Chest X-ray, PA view. Patient: 67 years old, sex M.
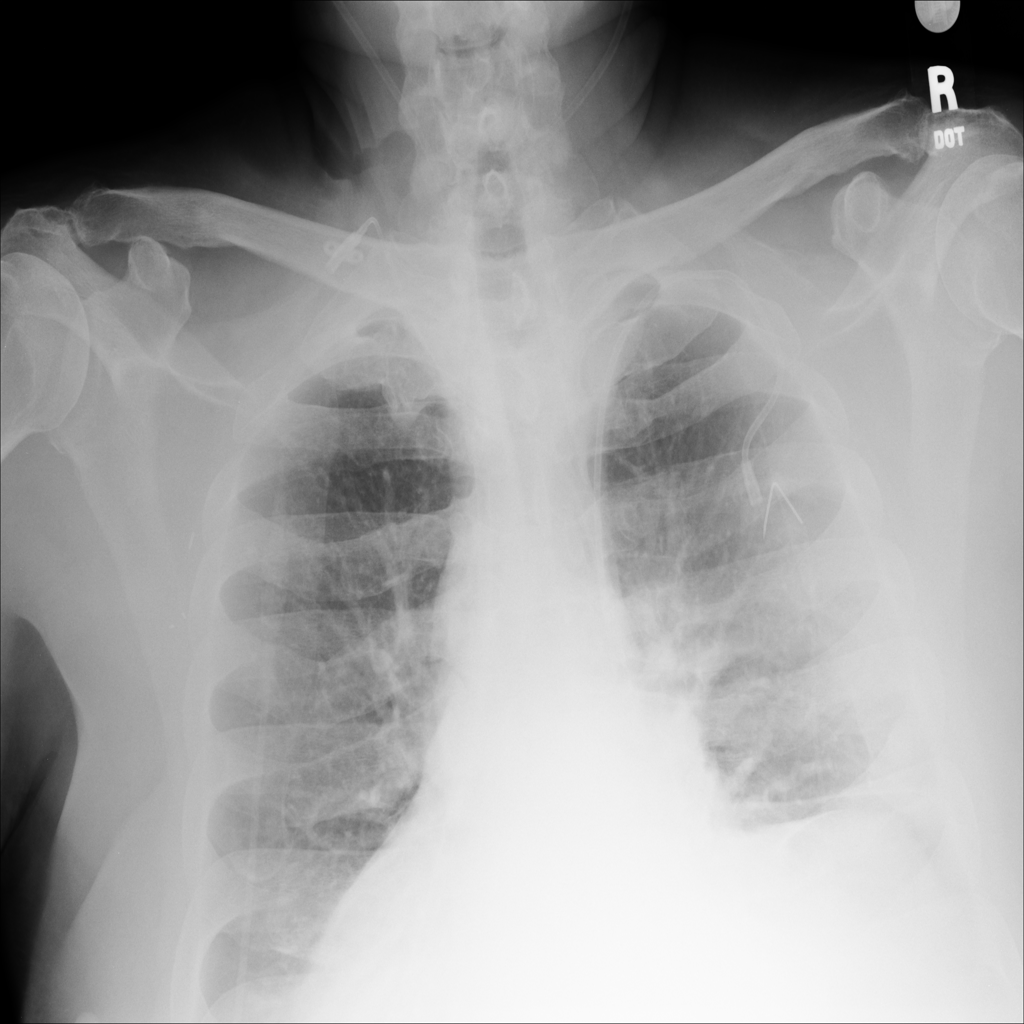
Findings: Infiltration